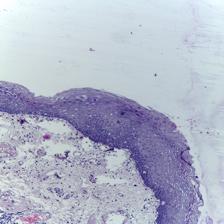
Diagnosis: Normal